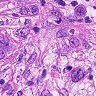
Metastatic tissue present: yes